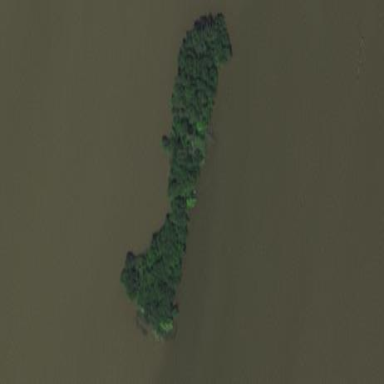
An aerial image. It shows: Islet covered with woodland.